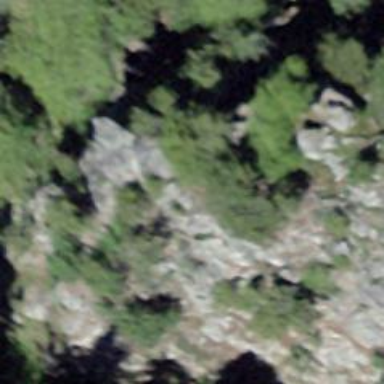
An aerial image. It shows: Natural cliff.